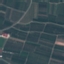
Label: PermanentCrop